Brain MRI, t1w sequence, axial 2D slice.
Patient: age 33, sex F, weight 95 kg, height 1.95 m
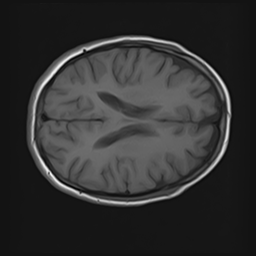